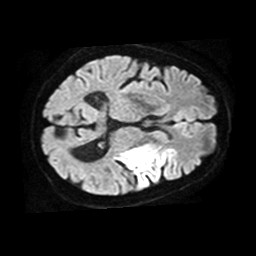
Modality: TRACE
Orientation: axial
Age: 76
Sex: female
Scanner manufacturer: philips
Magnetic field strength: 1.5 T
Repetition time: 3.648 s
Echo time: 0.09255 s